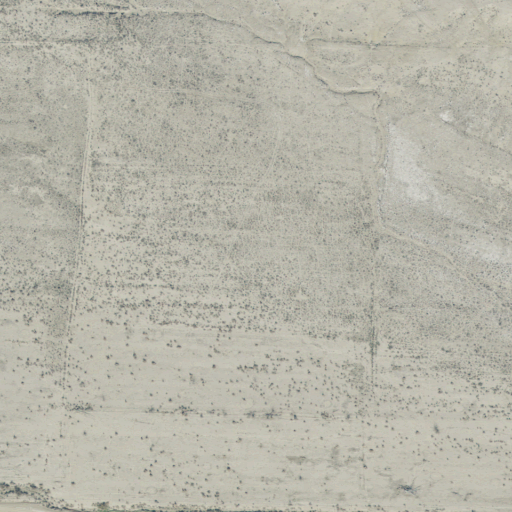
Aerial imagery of plain(s) in Utah named Rock Canyon Flat containing shrub, barren land, and open development